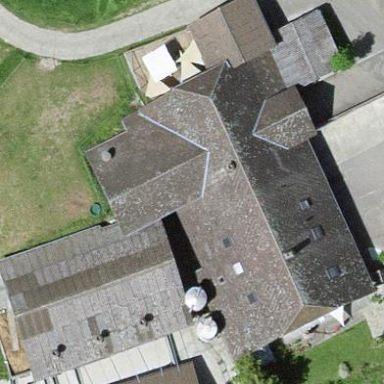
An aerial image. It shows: Farm building.